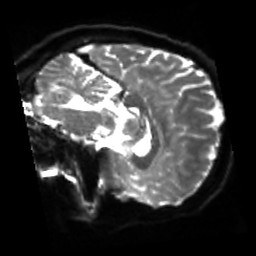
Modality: sbref
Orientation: sagittal
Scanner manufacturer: siemens
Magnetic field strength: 3 T
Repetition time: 4 s
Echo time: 0.0594 s